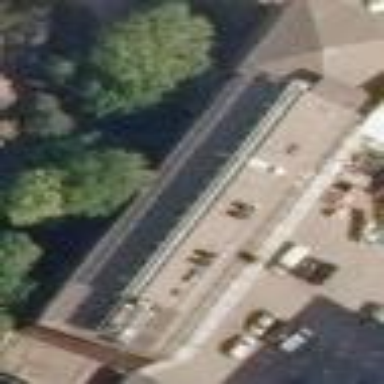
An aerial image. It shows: Building with hipped metal roof colored in brown.